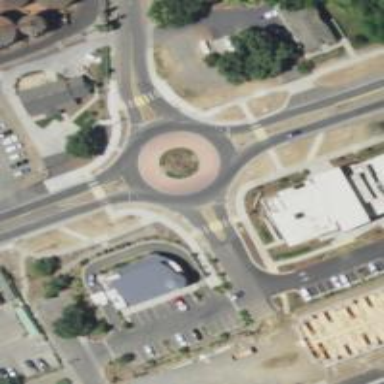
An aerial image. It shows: Secondary road leading to roundabout.